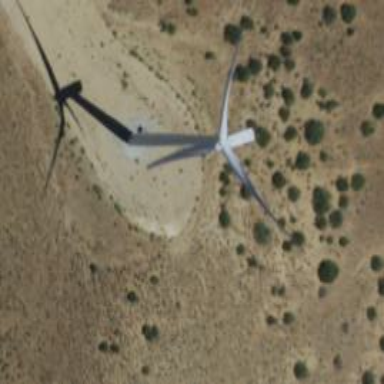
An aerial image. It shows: Wind generator powered by wind. The generator type is horizontal axis and it uses wind turbines.